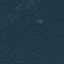
Land use / land cover class: Forest